Brain MRI, t1w sequence, axial 2D slice.
Patient: age 45, sex F, weight 95 kg, height 1.95 m
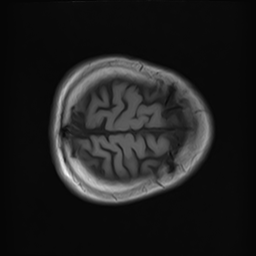